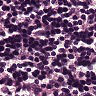
Metastatic tissue present: no